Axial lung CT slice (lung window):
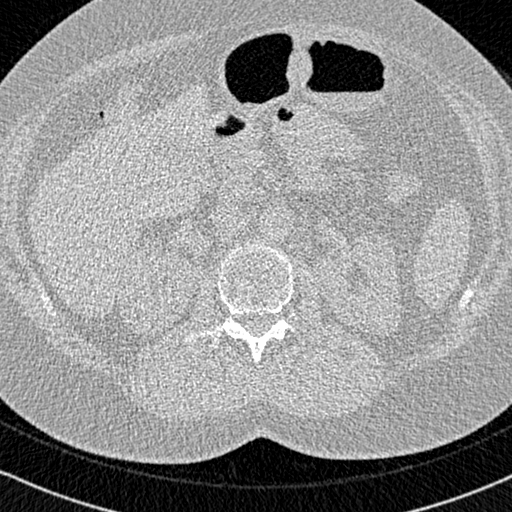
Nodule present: no